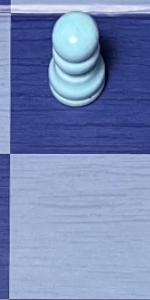
Label: Empty